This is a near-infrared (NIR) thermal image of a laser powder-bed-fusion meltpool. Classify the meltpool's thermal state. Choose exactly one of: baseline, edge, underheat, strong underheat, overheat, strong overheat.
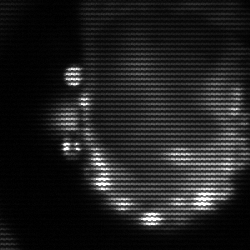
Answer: baseline